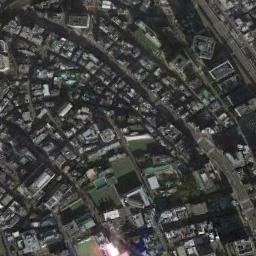
Label: residential